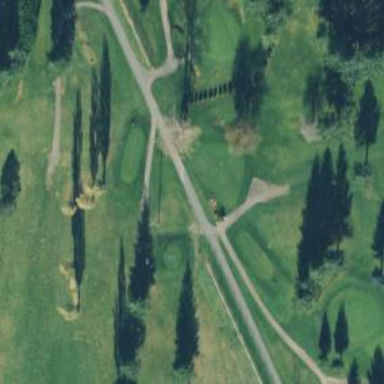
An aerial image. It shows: Path for both road and golf.